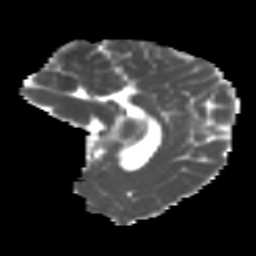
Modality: MD
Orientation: sagittal
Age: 13
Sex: male
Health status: ill
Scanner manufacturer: ge
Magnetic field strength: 3 T
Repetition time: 6.752 s
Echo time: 0.079 s